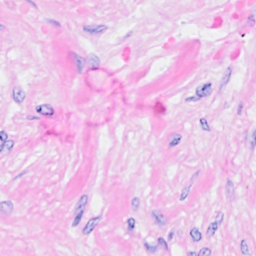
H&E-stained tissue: Breast